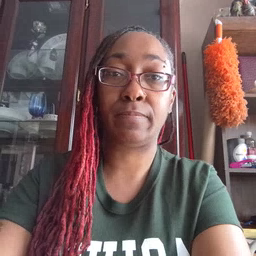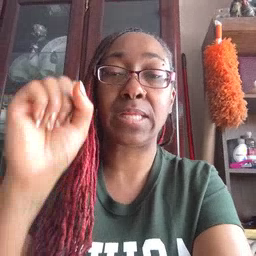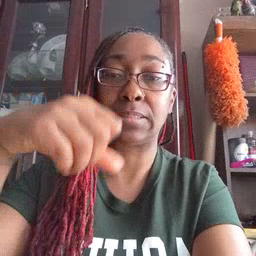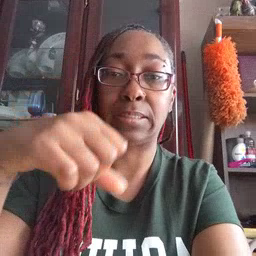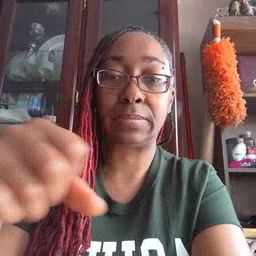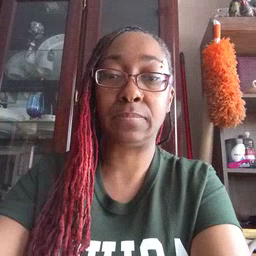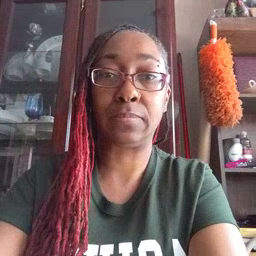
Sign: yes